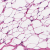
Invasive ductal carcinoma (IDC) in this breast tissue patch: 0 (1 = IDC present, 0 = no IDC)